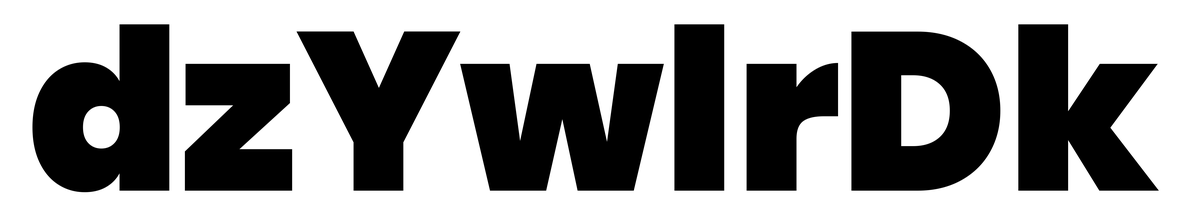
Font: Poppins-Black